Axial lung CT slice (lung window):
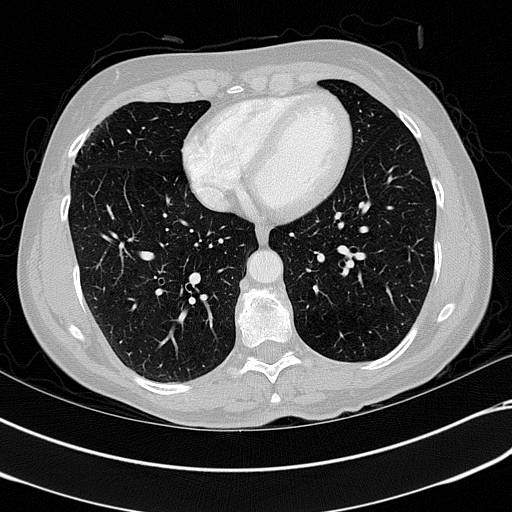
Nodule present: no